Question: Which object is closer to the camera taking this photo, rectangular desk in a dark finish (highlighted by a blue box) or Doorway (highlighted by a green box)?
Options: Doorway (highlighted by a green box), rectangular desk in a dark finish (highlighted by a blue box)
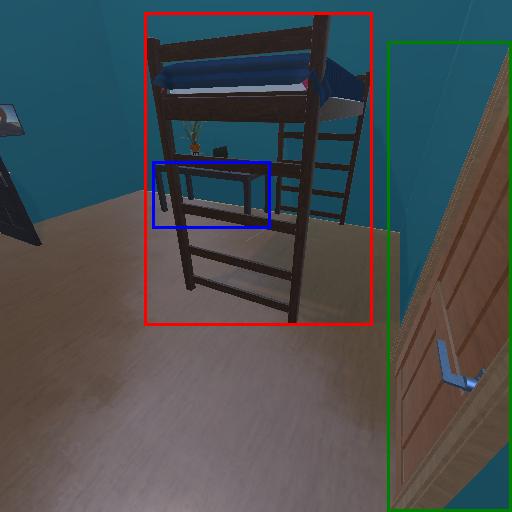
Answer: Doorway (highlighted by a green box)